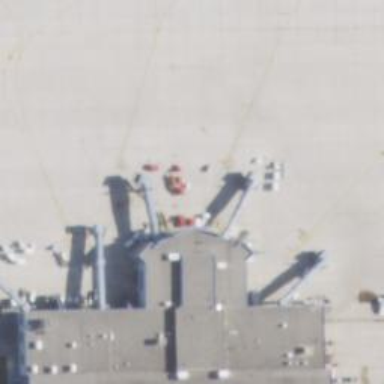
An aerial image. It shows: Airport gate.